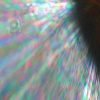
Label: sunburn